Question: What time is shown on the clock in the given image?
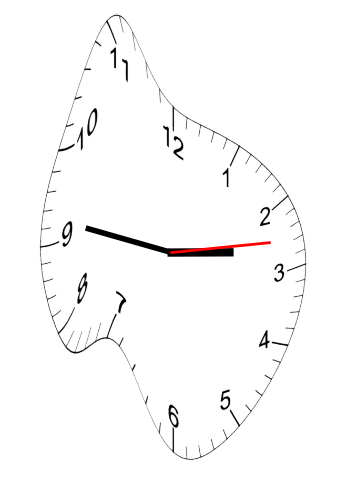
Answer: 02:46:13